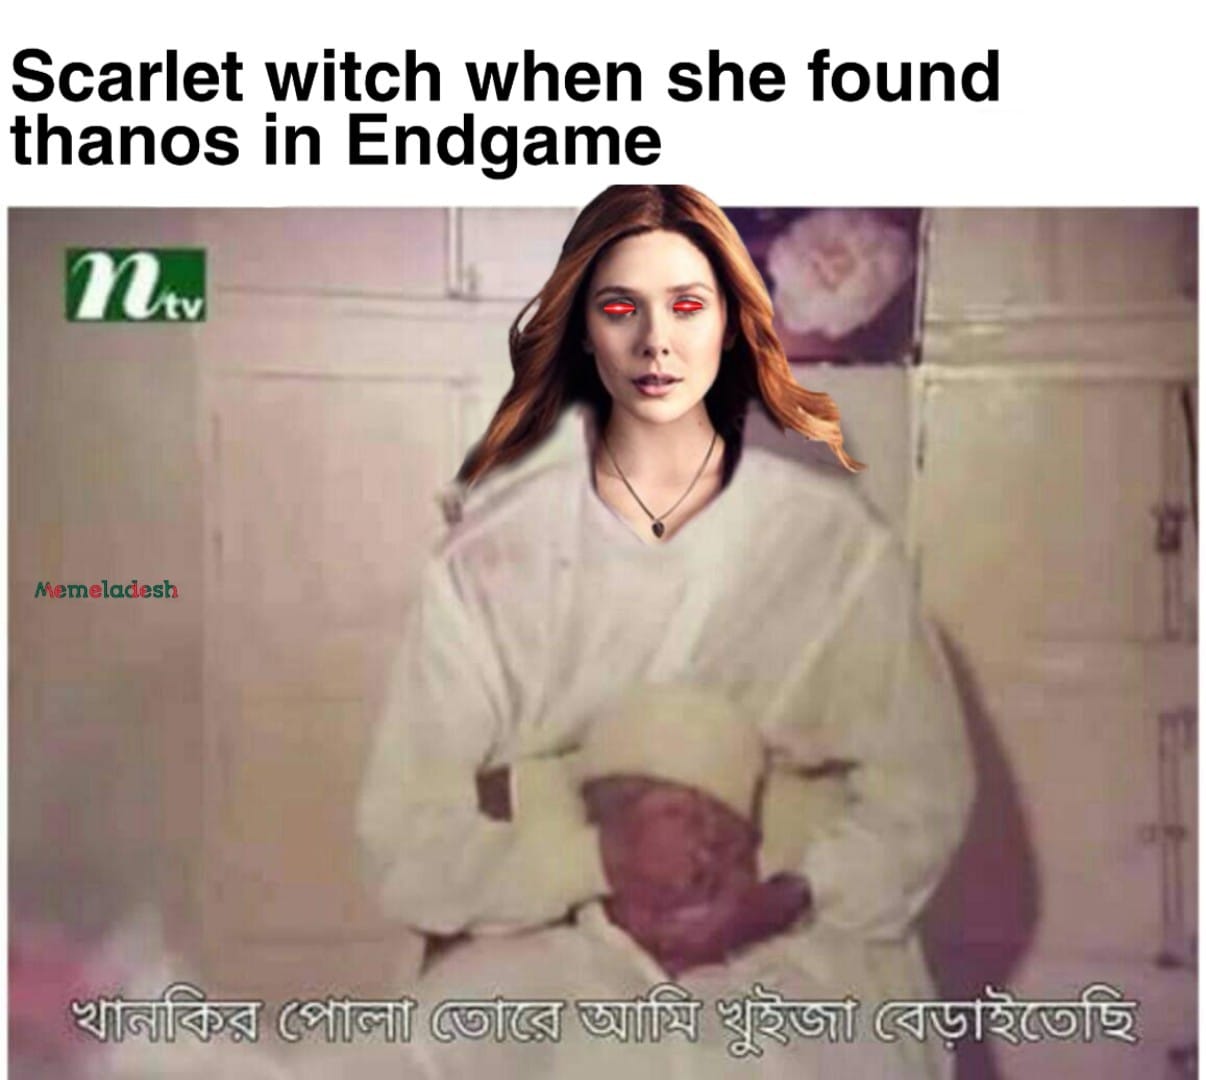
Caption: Scarlet witch when she found thanos in Endgame     খানকির পোলা তোরে আমি খুইজা বেড়াইতেছি
Label: non-hate